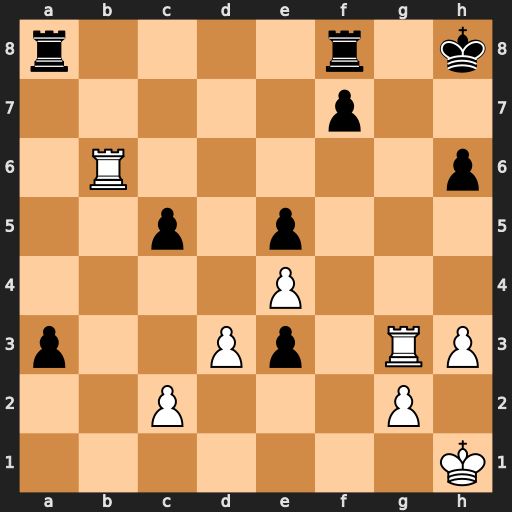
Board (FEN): r4r1k/5p2/1R5p/2p1p3/4P3/p2Pp1RP/2P3P1/7K
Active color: w
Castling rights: -
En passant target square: -
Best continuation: Rxh6#